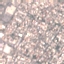
Land use / land cover: Residential